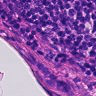
Metastatic tissue present: yes